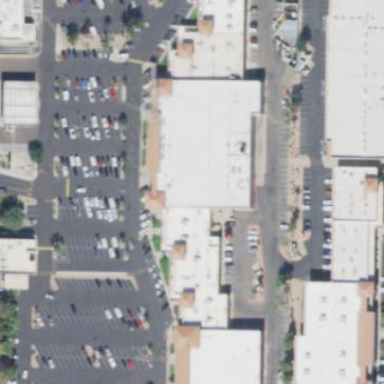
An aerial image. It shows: Retail building housing supermarket.